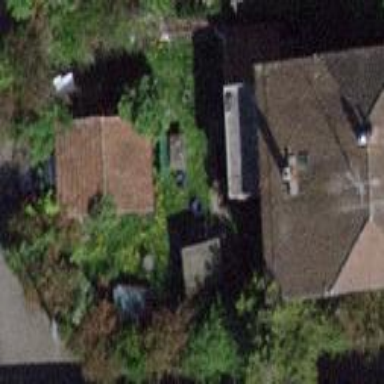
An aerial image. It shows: Garden surrounded by fence.